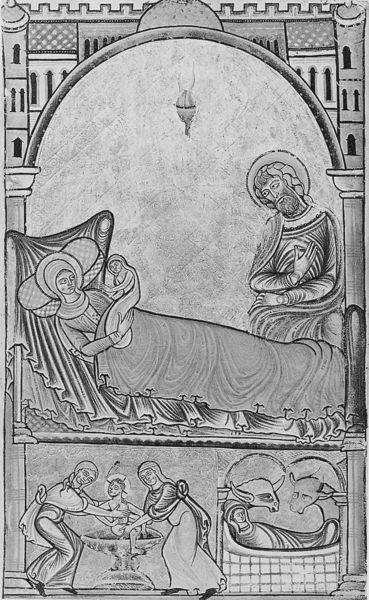
Titel: Acht Blätter von einem Psalter oder Evangeliar
Institution: London, British Library (BL)
Schlagwörter: baden, stadt, leiche, kind, sofa, bett, waschen, flamme, taufe, maria, stiere, josef, geburt, krippe, minnesang, hilige